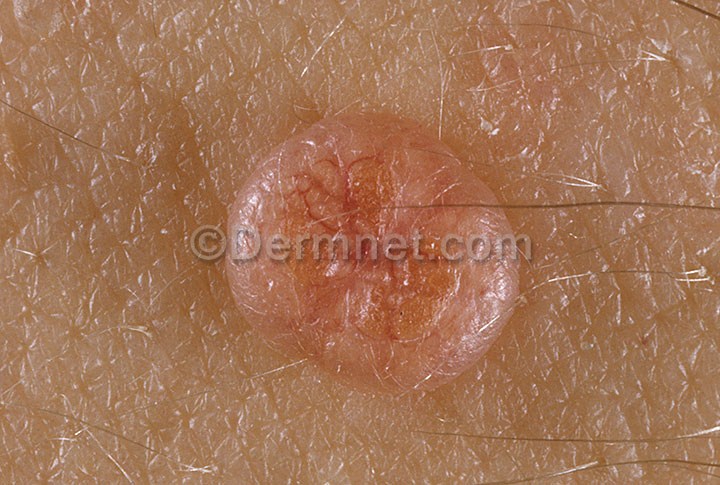
Disease: Herpes HPV and other STDs Photos